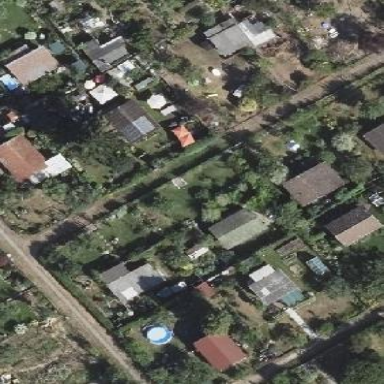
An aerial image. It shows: Plot within allotments.